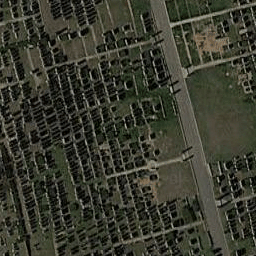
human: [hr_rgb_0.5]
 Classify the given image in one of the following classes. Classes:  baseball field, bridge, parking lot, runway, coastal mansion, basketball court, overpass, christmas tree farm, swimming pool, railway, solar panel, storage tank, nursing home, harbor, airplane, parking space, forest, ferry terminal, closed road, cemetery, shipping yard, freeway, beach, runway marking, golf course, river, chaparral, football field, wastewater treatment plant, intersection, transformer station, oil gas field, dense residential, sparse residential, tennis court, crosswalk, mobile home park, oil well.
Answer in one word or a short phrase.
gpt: cemetery